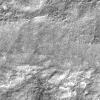
Atmospheric dust classification: not_dusty